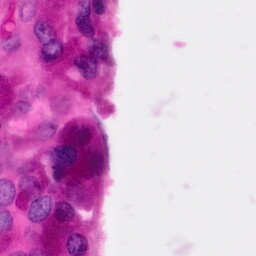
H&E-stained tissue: Pancreatic